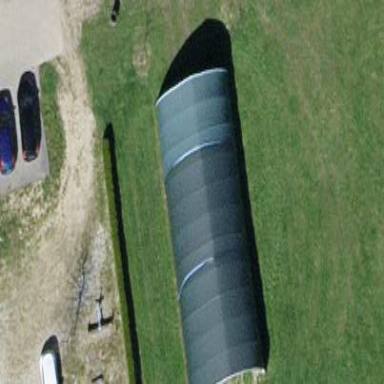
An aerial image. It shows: Field shelter amenity.